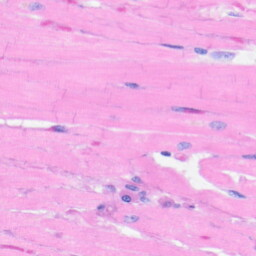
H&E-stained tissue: Heart